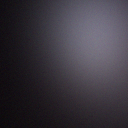
Screen state: off